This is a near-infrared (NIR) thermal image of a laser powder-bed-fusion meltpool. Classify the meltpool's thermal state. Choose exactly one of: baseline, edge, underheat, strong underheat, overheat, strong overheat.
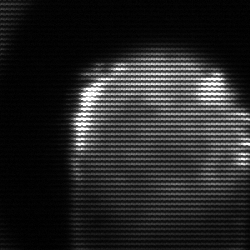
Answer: edge